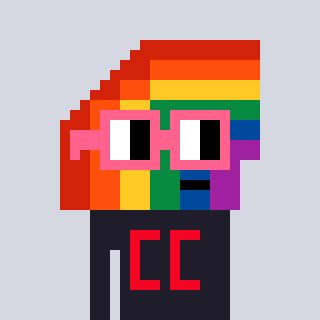
a pixel art character with square pink glasses, a rainbow-shaped head and a grayscale-colored body on a cool background